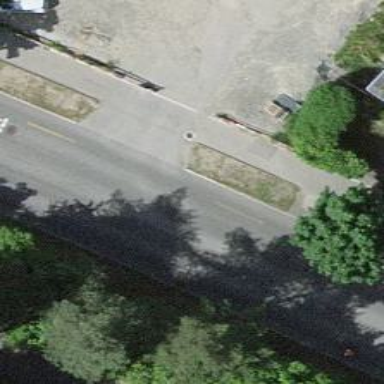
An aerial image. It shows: Tertiary road with asphalt surface. There is separate sidewalk along the road.